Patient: sex F, age 82
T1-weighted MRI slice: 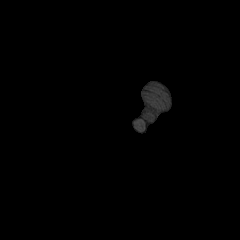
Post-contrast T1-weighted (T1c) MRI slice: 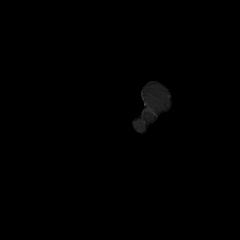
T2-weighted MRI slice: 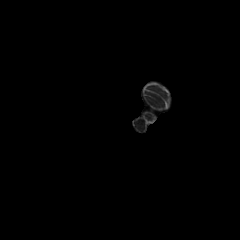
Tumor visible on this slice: no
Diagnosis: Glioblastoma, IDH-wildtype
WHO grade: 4